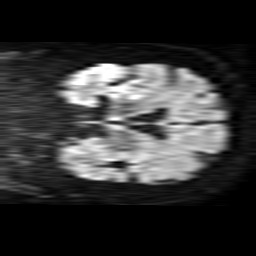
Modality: TRACE
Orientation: coronal
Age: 87
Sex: female
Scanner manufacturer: philips
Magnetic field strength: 1.5 T
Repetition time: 3.684 s
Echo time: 0.09411 s